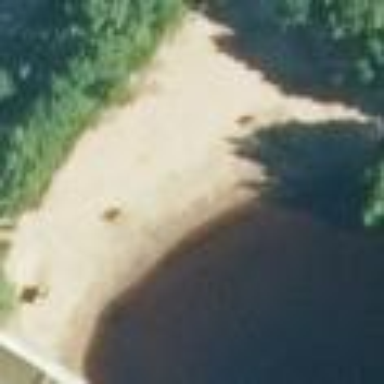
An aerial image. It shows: Sandy beach with natural surface.